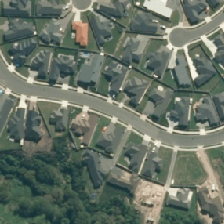
Land cover: urban_build_up